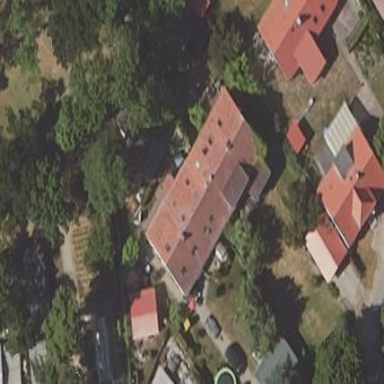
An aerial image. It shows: Residential building.